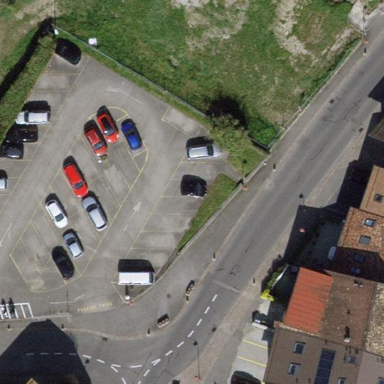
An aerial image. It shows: Parking aisle designated as service road.